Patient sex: M
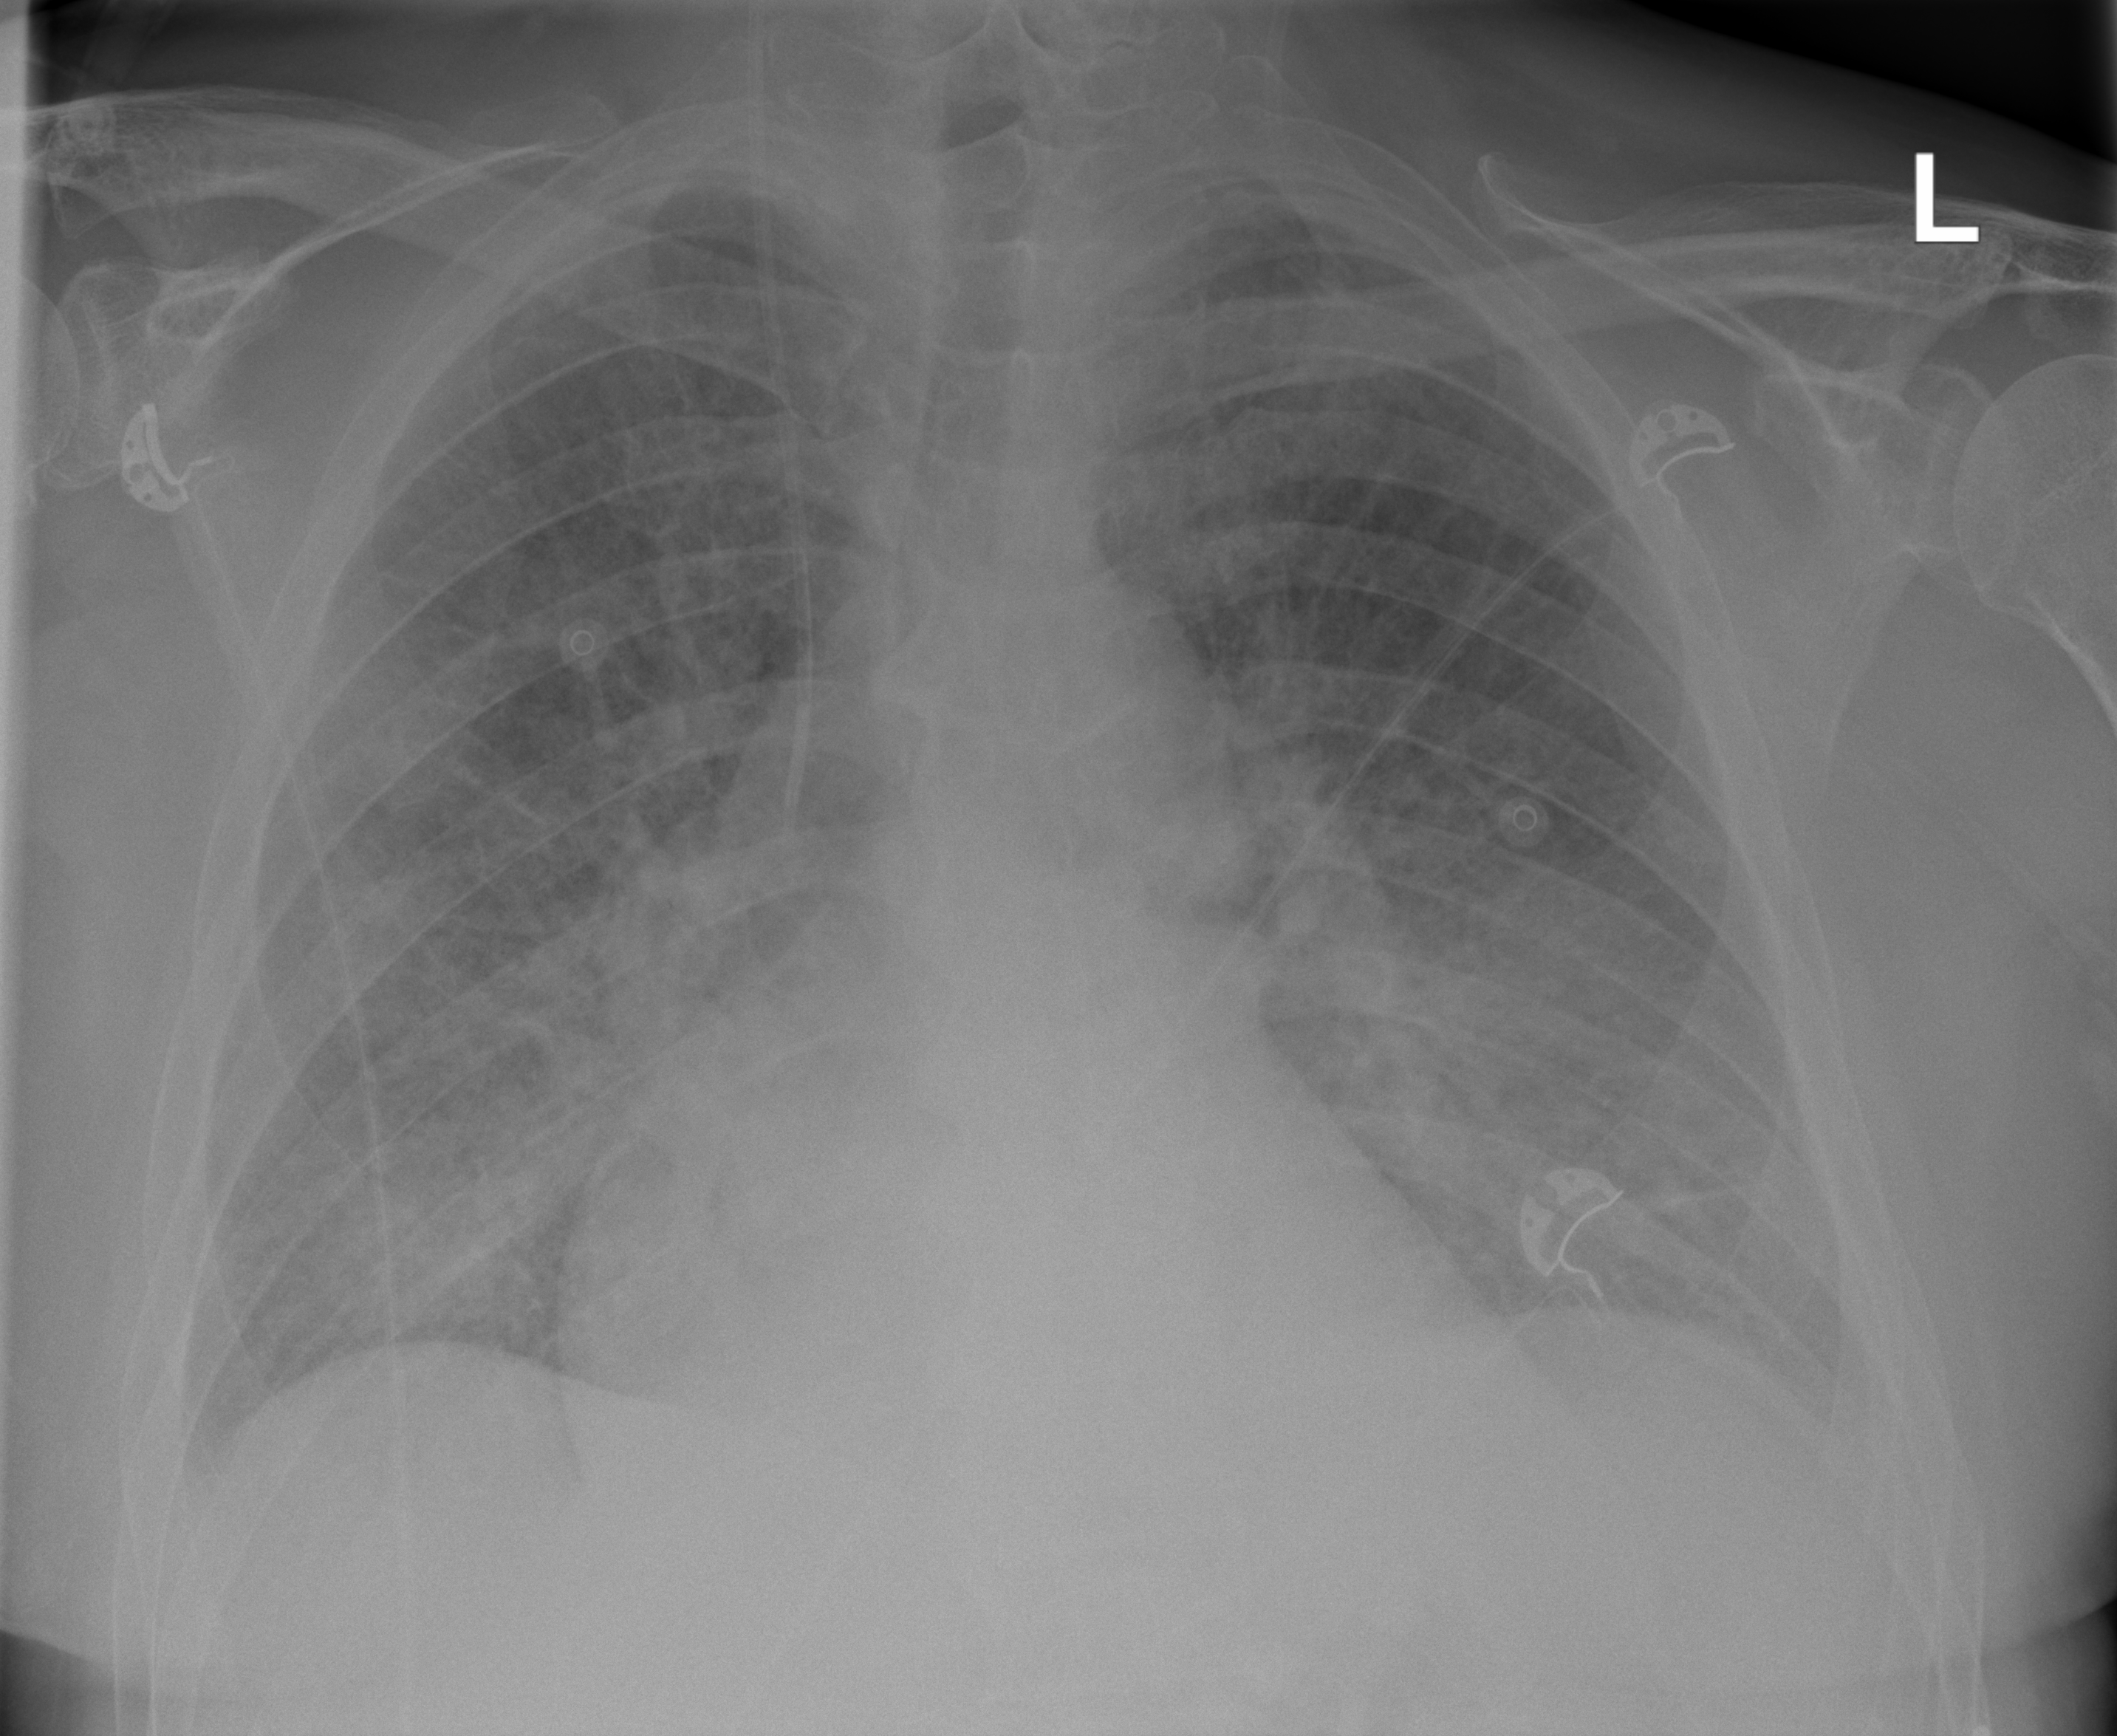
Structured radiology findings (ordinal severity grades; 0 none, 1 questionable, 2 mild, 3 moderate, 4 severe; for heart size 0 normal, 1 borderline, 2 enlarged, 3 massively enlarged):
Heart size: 1
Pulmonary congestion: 3
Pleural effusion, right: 0
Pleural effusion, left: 2
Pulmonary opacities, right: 3
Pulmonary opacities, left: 3
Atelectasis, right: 3
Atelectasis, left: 3